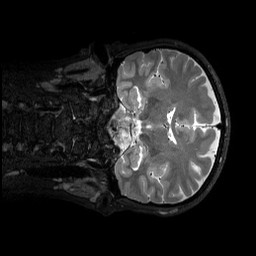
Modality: T2w
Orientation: coronal